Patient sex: M
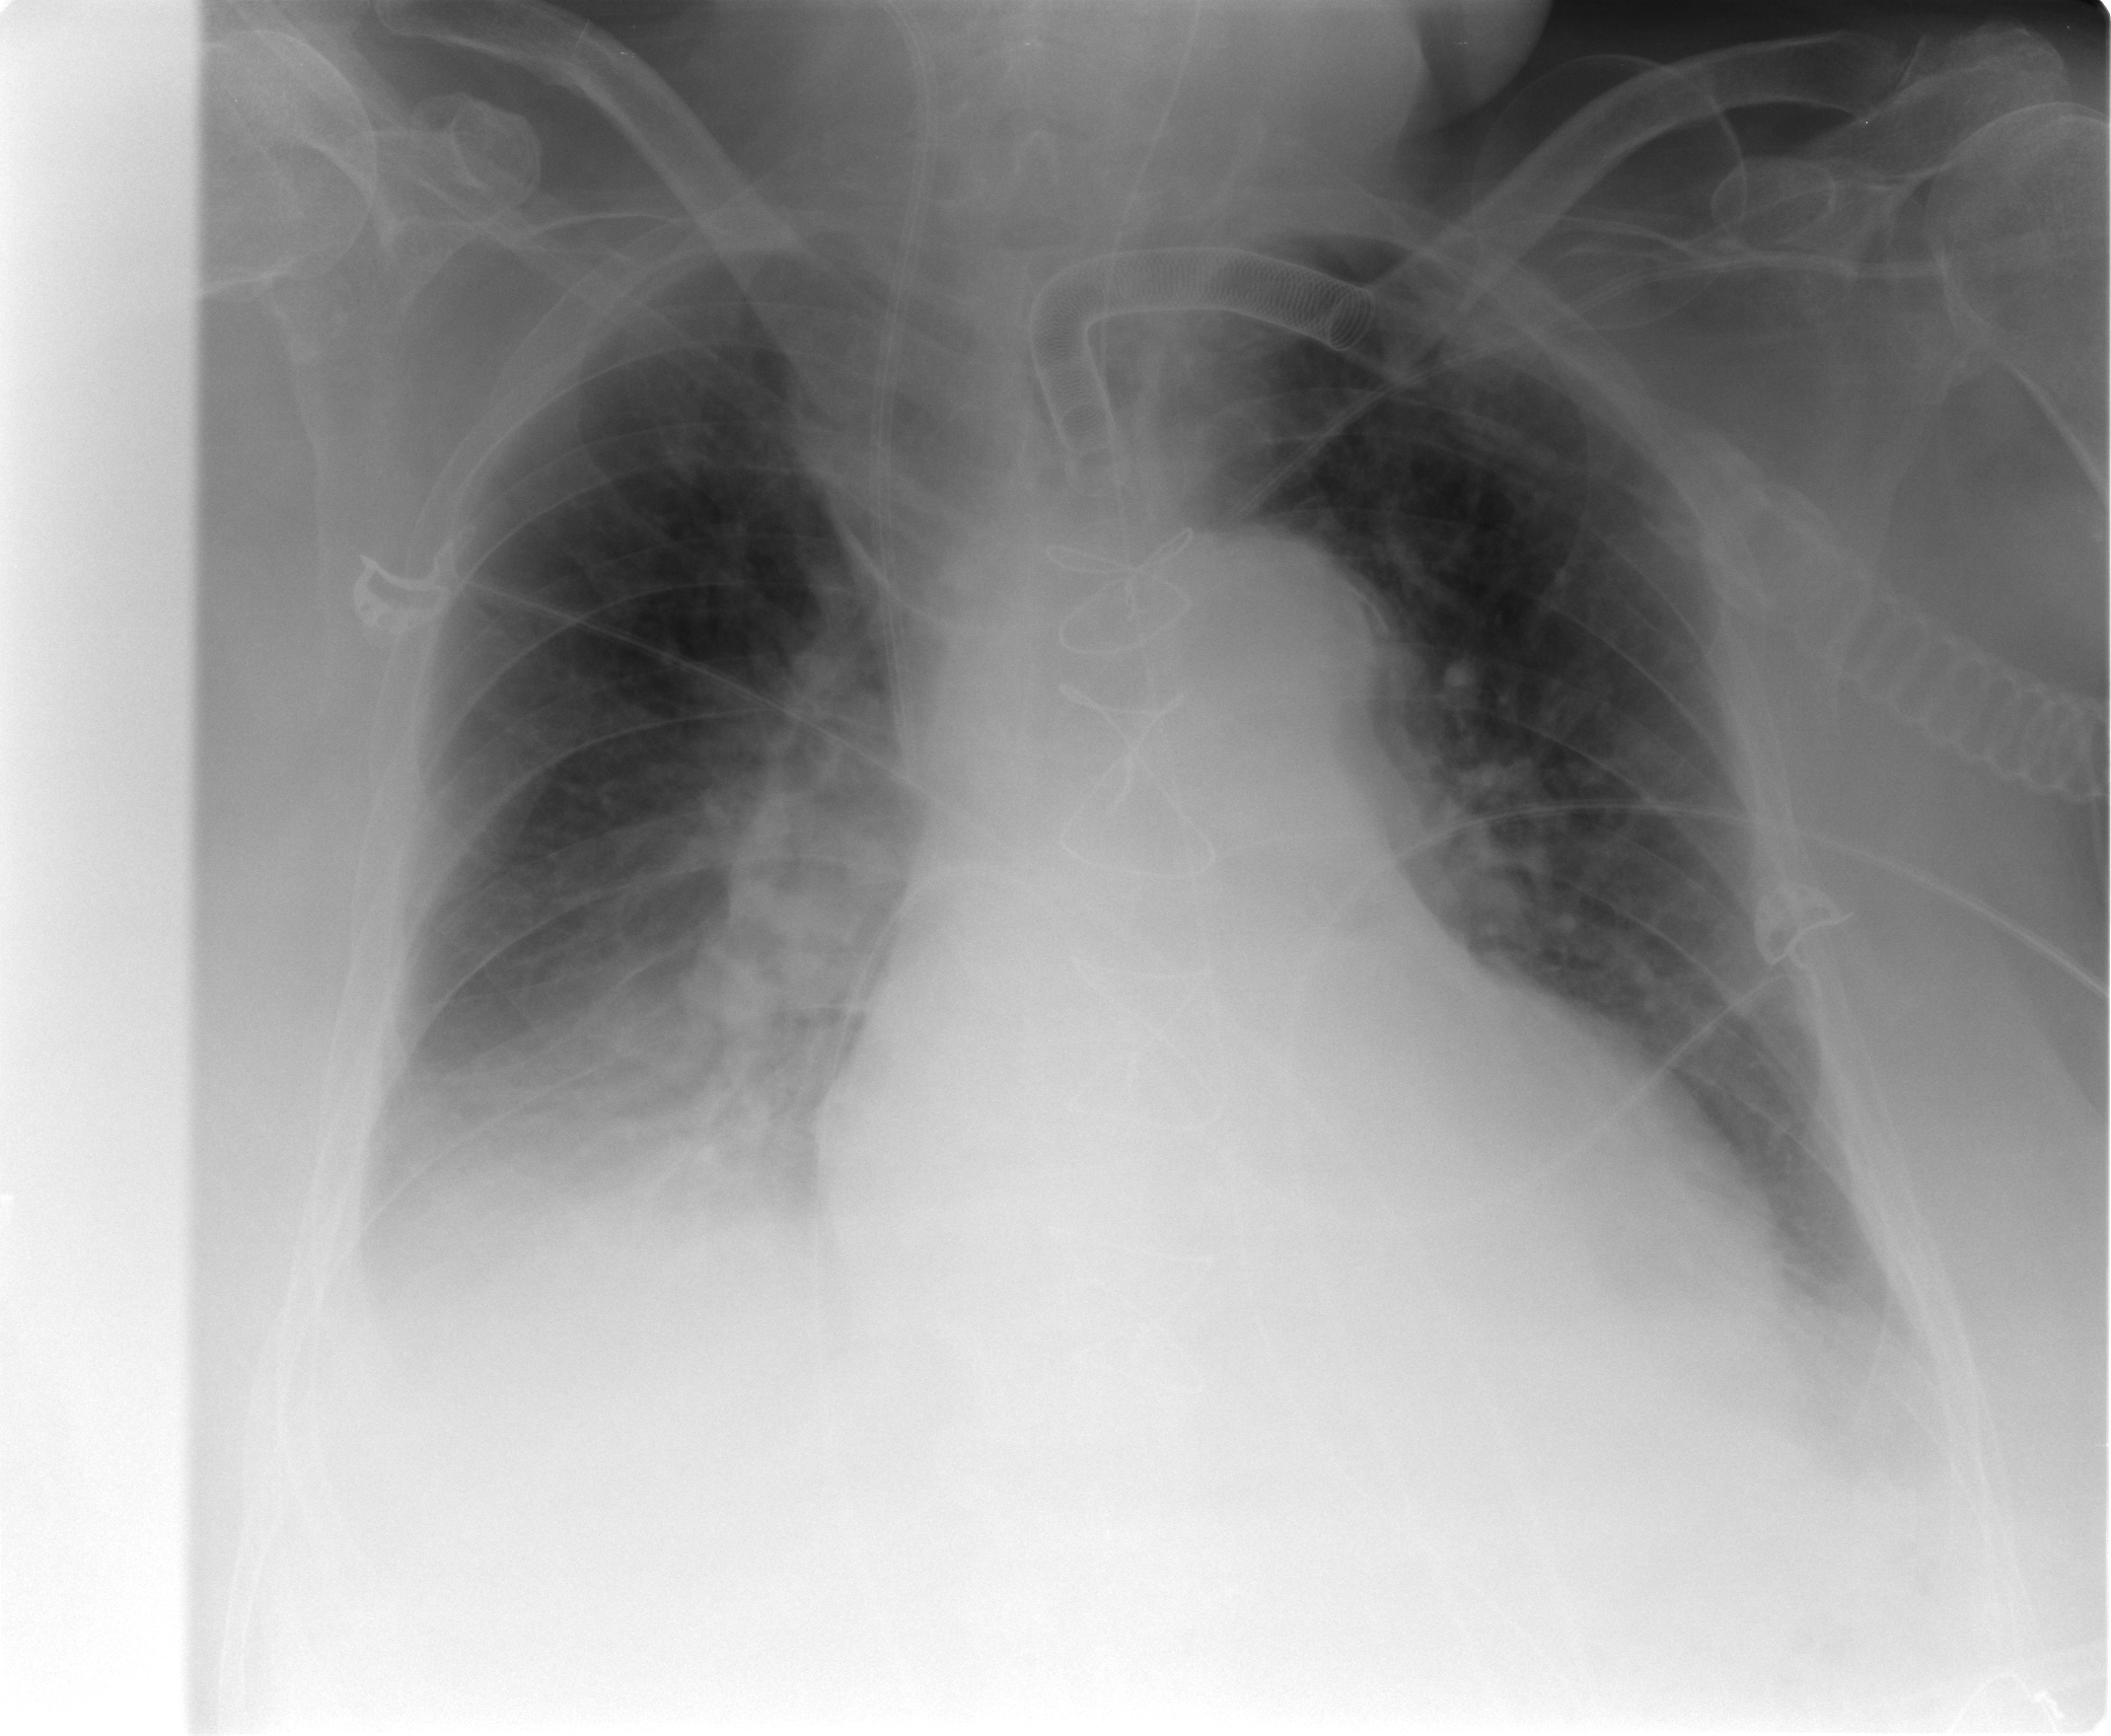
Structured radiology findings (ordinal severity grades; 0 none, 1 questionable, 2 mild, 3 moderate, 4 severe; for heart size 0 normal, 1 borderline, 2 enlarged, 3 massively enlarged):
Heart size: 2
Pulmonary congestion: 2
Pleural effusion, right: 3
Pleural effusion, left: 2
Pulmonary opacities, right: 0
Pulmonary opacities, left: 0
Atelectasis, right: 3
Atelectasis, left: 2